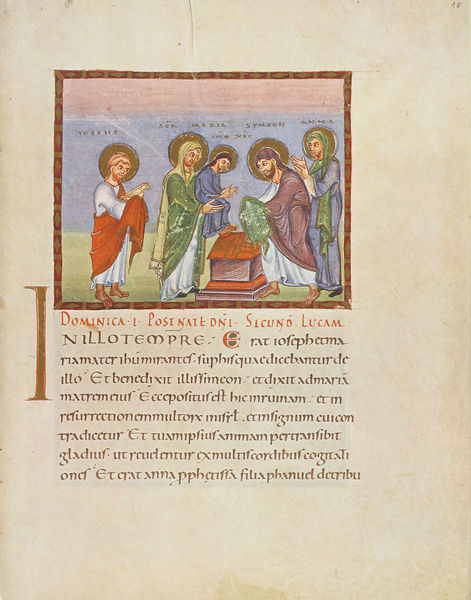
Titel: Codex Egberti
Institution: Trier, Stadtbibliothek/Stadtarchiv
Schlagwörter: blau, mann, umhang, weiß, frauen, grün, menschen, frau, männer, haus, rot, bart, bibel, geschichte, bild, hände, gold, kind, rosa, farbig, schrift, lila, figuren, papst, kopftuch, schild, buch, rechteck, religion, druck, seite, illustration, text, initiale, beten, altar, buchseite, heiligenschein, sarg, christus, grab, jesus, kopftücher, übergabe, heilige, opfer, jünger, taufe, maria, gabe, miniatur, schrein, ikone, handschrift, purpur, latein, initial, buchmalerei, glorien, illustation, i, e, dominica, nillotempre